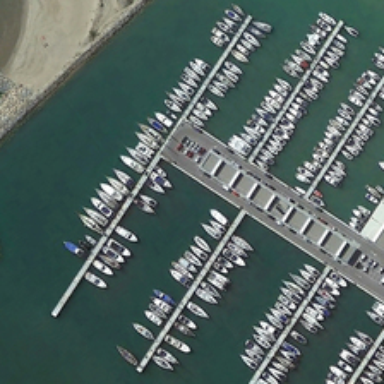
There is a broad road along the coast of the harbour .